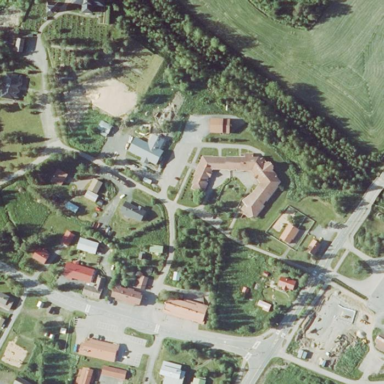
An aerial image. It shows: Hospital.